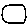
Label: circle